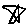
Label: star